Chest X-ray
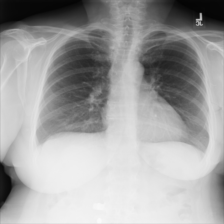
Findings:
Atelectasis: negative
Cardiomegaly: negative
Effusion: negative
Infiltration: negative
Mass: negative
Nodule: negative
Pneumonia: negative
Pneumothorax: negative
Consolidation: negative
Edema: negative
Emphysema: negative
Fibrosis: negative
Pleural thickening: negative
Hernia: negative